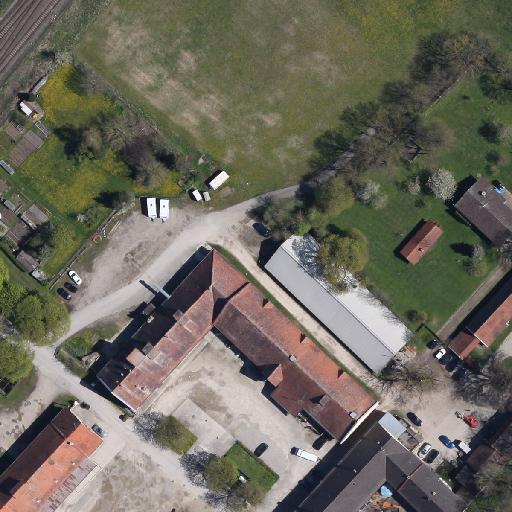
Referring expression: car in the parking area